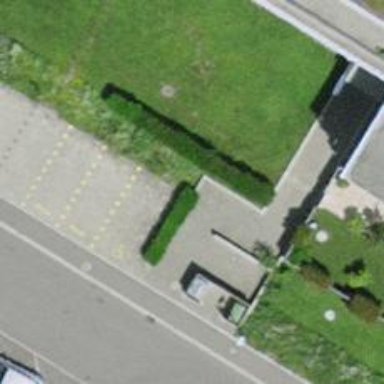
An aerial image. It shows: Hedge acting as barrier.